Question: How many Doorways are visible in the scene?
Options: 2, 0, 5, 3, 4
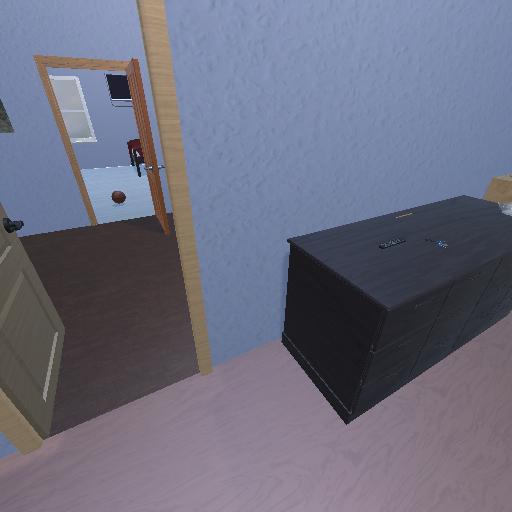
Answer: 2